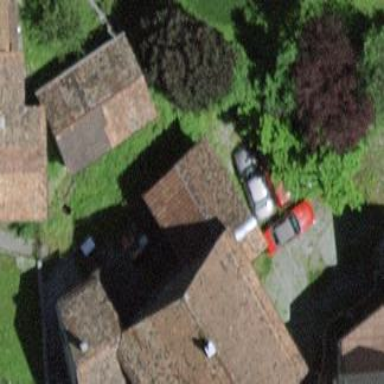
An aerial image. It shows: Historic building.